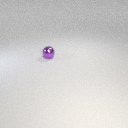
small purple metal sphere